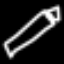
Label: pencil